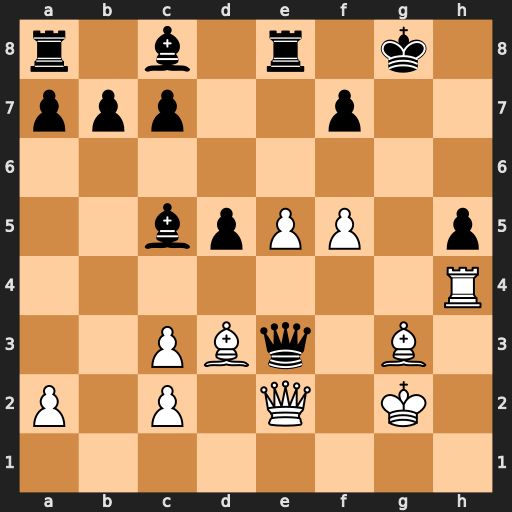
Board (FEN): r1b1r1k1/ppp2p2/8/2bpPP1p/7R/2PBq1B1/P1P1Q1K1/8
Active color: w
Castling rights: -
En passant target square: -
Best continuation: Qxh5 Kf8 Qh8+ Ke7 Qf6+ Kd7 Qxf7+ Kd8 Qxd5+ Bd7 Rh7